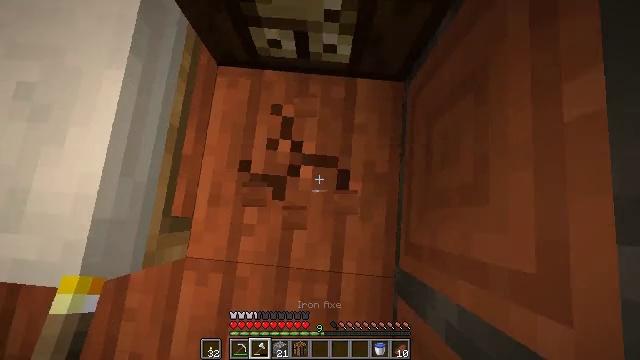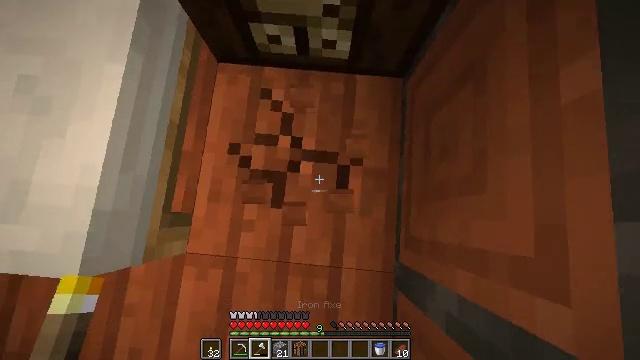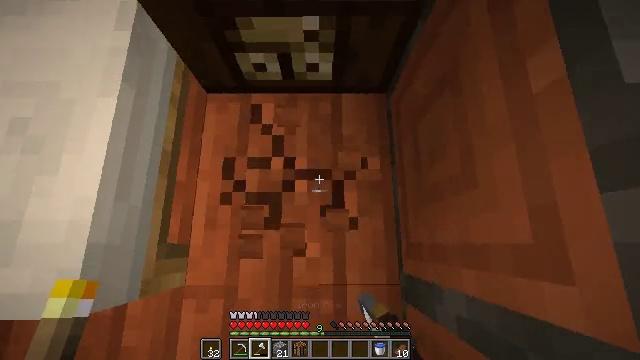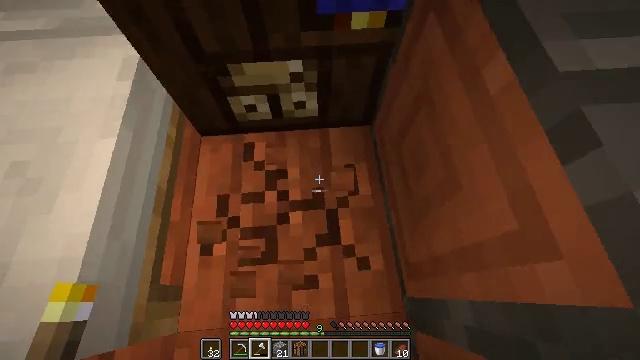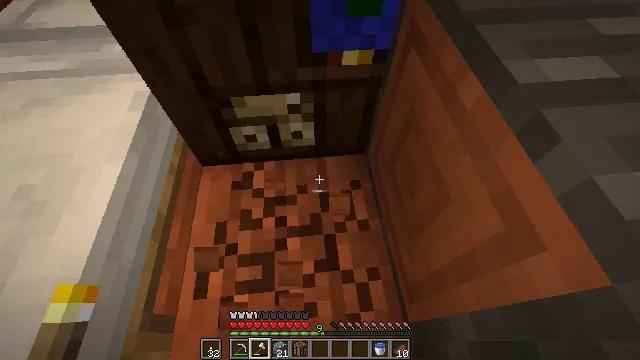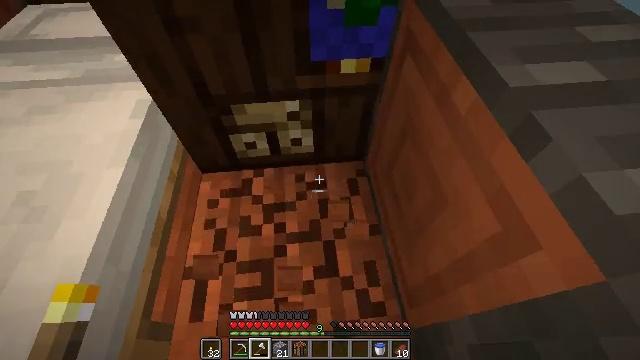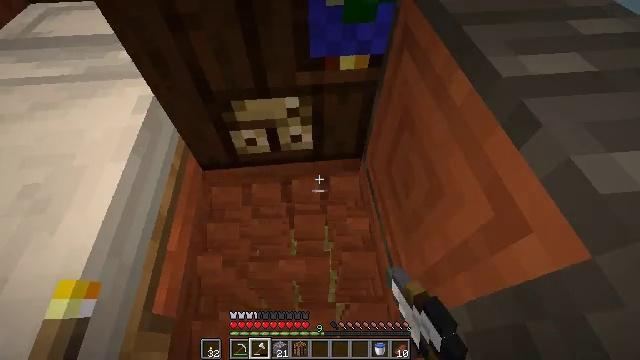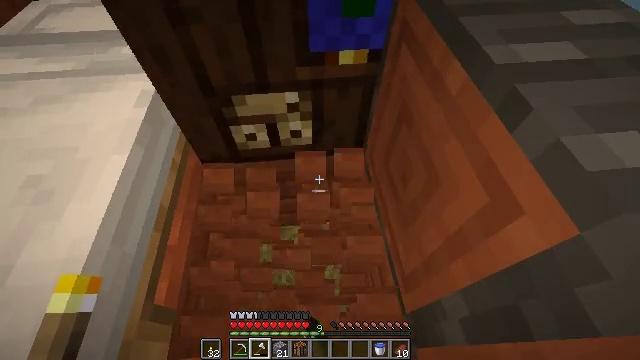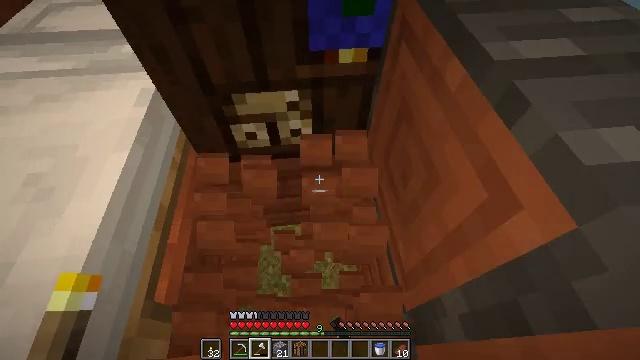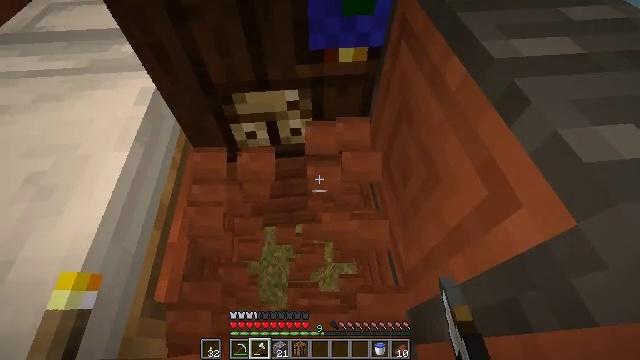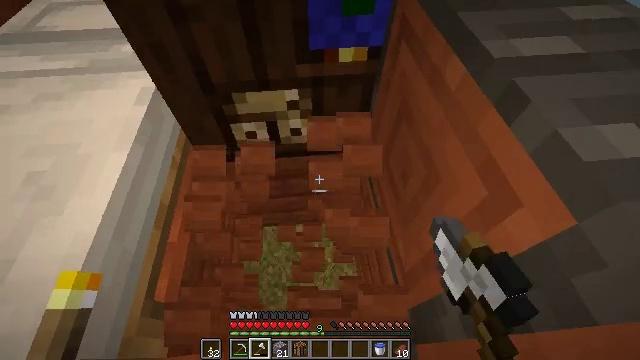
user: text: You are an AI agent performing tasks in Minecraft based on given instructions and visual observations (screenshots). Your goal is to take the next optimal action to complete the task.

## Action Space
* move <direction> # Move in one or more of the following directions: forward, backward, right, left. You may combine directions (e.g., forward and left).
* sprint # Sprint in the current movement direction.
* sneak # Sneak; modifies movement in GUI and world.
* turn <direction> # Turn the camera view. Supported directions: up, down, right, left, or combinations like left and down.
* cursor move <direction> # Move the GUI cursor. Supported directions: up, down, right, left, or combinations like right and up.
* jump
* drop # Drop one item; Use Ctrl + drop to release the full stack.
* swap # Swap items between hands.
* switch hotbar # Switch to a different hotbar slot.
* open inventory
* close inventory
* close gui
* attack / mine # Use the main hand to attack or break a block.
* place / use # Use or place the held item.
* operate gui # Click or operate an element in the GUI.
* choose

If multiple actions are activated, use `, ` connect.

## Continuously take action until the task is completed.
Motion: motion action
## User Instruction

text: Remove the acacia slab from the structure.
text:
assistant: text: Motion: move back, sneak, attack / mine
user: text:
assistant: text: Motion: move back, sneak, turn right and up, attack / mine
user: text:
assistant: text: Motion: move back, sneak, turn right and up, attack / mine
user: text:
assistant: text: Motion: move back, sneak, turn right and up, attack / mine
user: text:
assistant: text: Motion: sneak, turn up, attack / mine
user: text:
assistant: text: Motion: sneak, attack / mine
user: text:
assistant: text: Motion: sneak, attack / mine
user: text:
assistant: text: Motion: sneak, attack / mine
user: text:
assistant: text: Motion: sneak, attack / mine
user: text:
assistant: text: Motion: sneak, attack / mine
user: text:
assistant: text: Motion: sneak, attack / mine